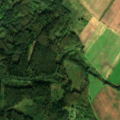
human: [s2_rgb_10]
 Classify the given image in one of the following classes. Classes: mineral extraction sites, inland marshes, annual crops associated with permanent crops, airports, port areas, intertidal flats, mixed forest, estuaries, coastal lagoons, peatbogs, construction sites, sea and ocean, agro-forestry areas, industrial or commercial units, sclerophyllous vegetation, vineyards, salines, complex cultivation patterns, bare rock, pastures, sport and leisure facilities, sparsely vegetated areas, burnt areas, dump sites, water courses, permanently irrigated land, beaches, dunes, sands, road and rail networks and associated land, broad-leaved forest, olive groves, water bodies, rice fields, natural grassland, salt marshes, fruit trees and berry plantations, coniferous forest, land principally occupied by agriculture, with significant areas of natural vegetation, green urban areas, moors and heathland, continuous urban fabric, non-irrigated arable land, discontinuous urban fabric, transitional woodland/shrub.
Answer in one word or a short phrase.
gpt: non-irrigated arable land, pastures, coniferous forest, mixed forest, transitional woodland/shrub